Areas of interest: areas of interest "Dahua Grand Theatre (Zhongshan South Road Branch)"
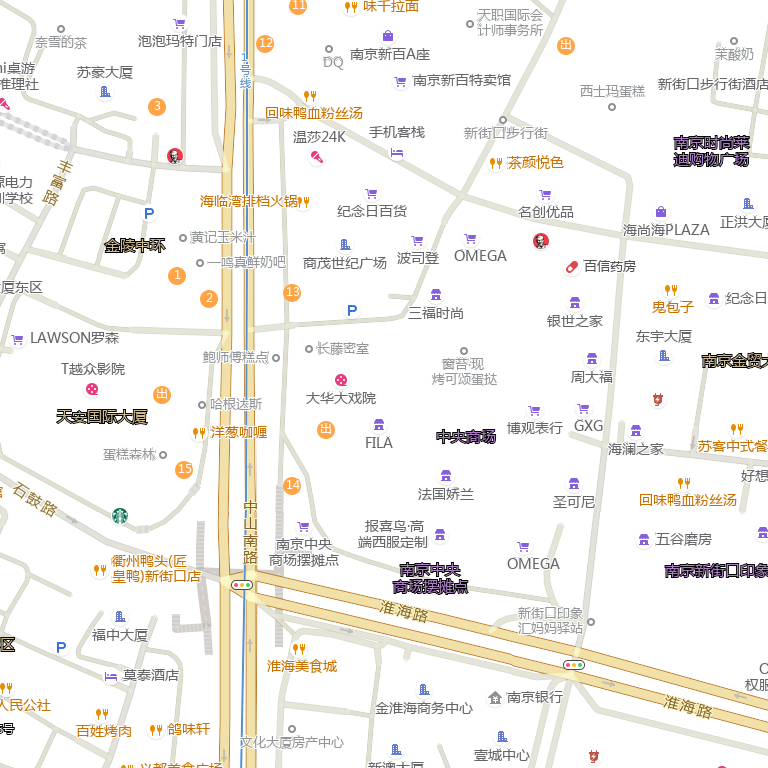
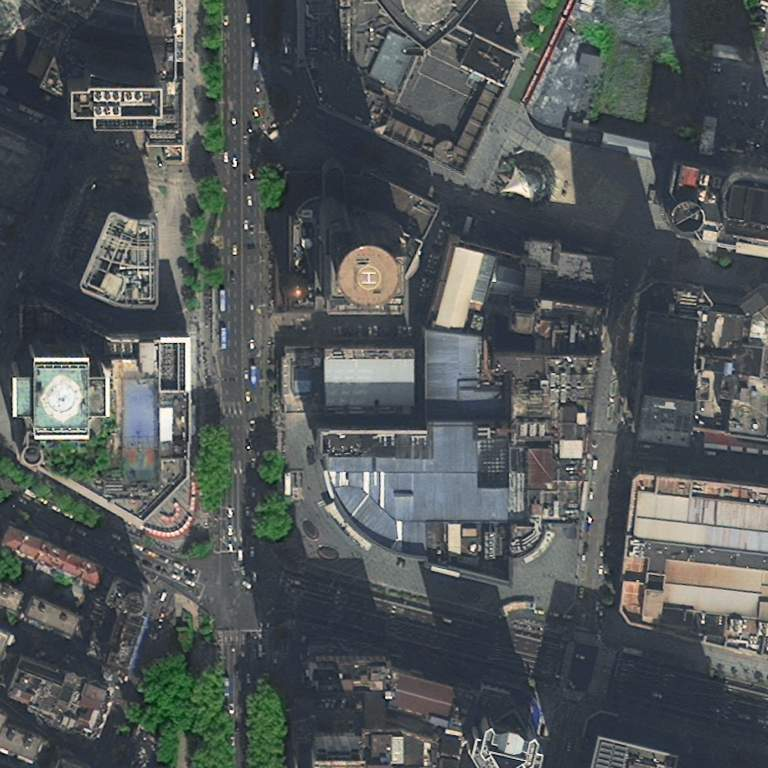